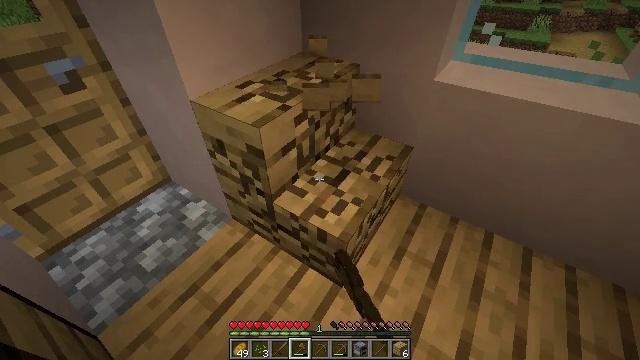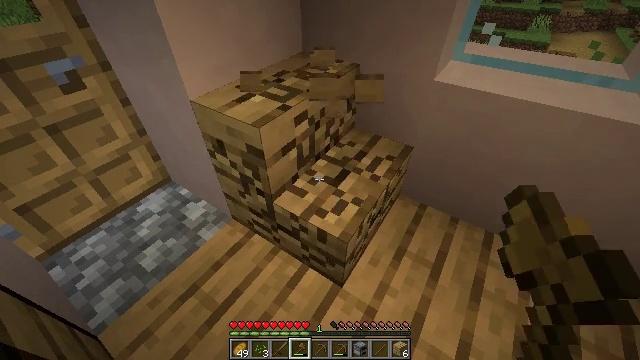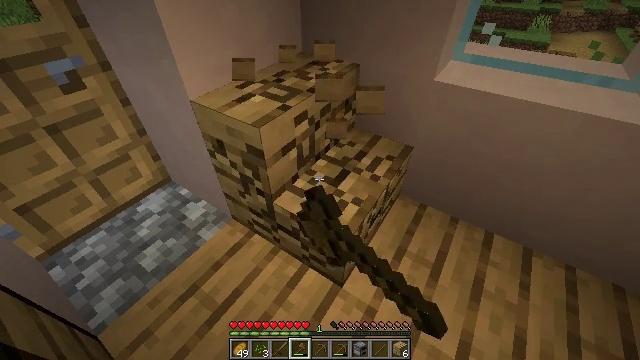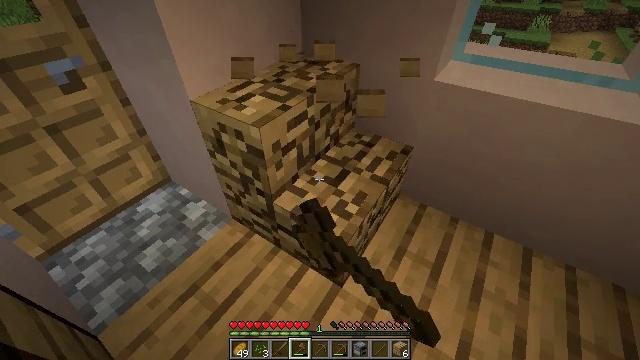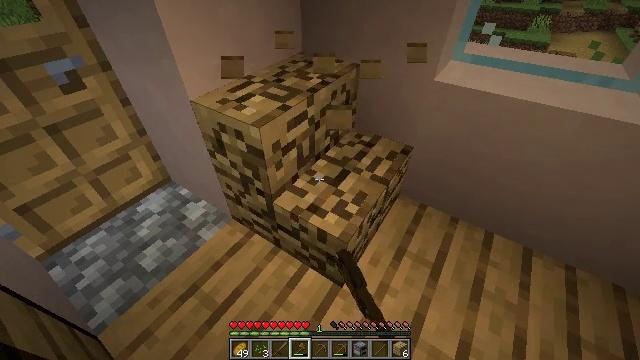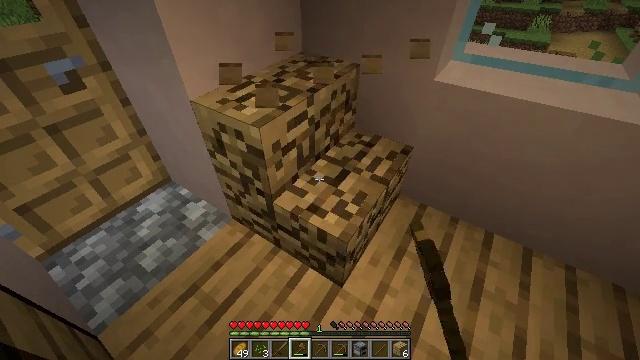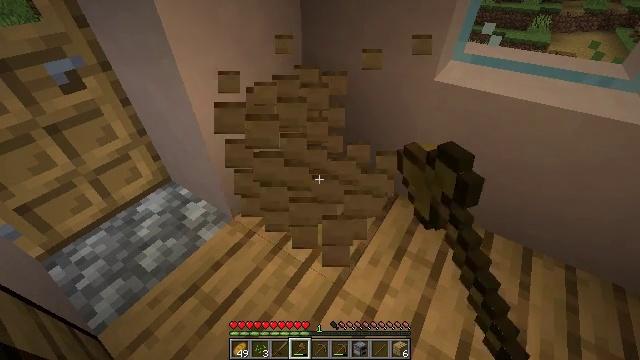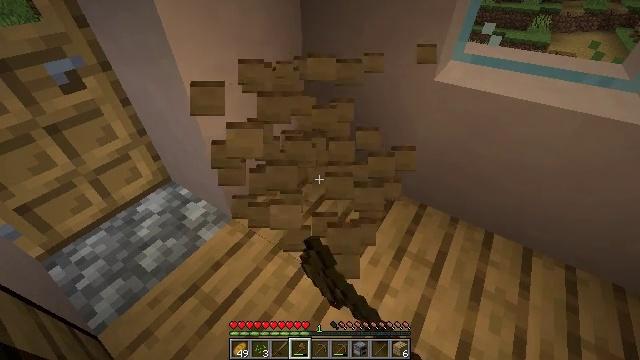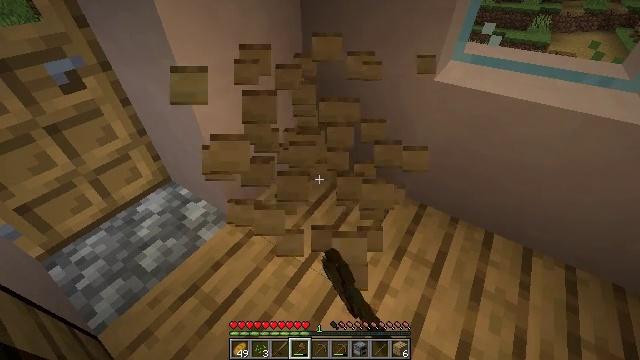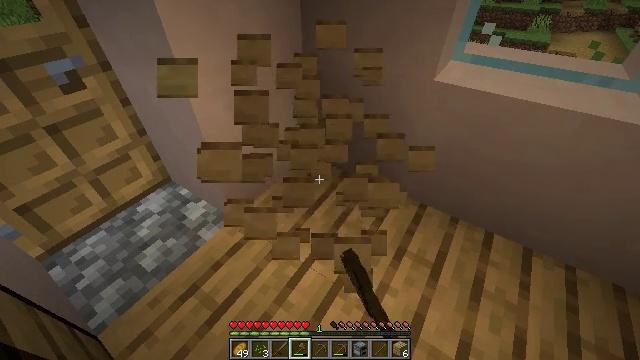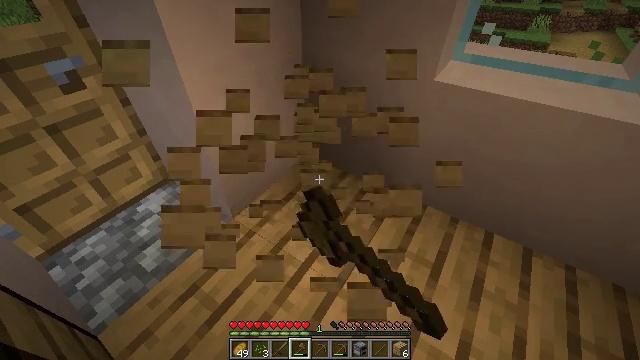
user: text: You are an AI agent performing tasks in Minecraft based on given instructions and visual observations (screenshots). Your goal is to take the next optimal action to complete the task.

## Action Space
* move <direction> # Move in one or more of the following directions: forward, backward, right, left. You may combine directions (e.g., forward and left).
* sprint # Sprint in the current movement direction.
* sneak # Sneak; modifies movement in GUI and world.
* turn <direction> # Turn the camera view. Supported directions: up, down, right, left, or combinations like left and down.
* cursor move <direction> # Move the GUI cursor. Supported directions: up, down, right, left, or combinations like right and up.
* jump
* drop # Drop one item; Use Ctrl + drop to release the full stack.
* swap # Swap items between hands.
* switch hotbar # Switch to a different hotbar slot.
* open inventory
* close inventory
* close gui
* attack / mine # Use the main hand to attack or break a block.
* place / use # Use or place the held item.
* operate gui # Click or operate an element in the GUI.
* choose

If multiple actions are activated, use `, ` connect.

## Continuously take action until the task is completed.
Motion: motion action
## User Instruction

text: Attack the oak stairs to recycle them.
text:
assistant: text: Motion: attack / mine
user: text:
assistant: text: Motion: attack / mine
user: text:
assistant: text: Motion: attack / mine
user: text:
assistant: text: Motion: attack / mine
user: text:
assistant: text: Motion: attack / mine
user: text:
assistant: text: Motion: attack / mine
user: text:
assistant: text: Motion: attack / mine
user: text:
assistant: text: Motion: attack / mine
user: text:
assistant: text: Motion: attack / mine
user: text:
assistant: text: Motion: attack / mine
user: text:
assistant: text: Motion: attack / mine